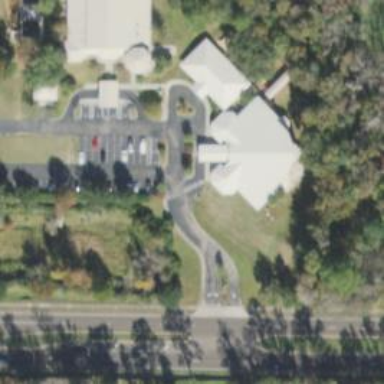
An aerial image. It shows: Place of worship.